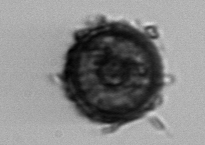
Label: Thalassiosira_TAG_external_detritus